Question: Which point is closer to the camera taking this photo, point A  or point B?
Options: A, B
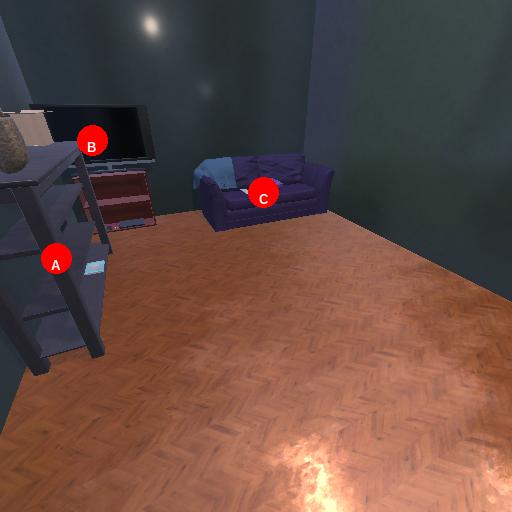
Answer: A